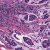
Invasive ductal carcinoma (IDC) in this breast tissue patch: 0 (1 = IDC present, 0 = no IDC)